Question: Consider the following C++ code: (codeblocks = IDE)
'''
#include <iostream>
#include <stdio.h>
using namespace std;
int main() {
int a;
while(cin>>a) {
cout<<"You sir, Just Entered: "<<a<<endl;
if(!(cin>>a)) {
cout<<"Exiting"<<endl;
break;
}
}
}
'''
If I remove the 'if(!(cin>>a)) {' condition and just write 'cout<<"You sir, Just Entered: "<<a<<endl;', it outputs. Otherwise, currently, it doesn't output on (n+1)th input. See this image:

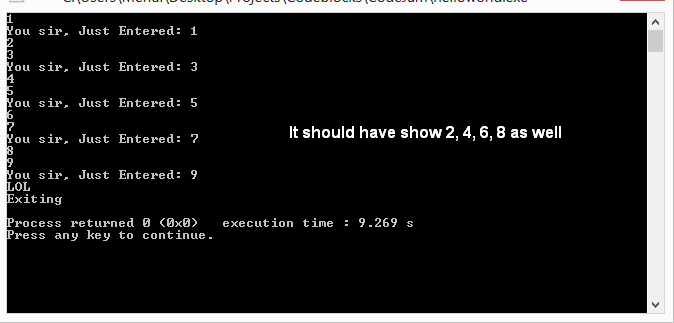
Answer: 'if(!(cin>>a)) {' is catching your next input (e.g. 2, 4, 6 ,8).
Then, it doesn't go inside the 'if' statement because of the negation '!'
It doesn't display your second input because you do not print 'a' after your second 'cin'